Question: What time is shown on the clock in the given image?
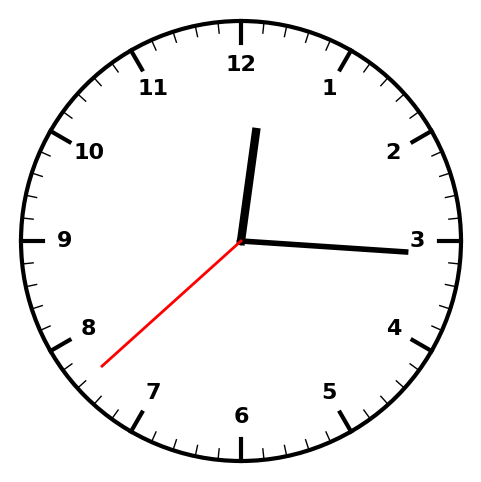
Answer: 12:15:38